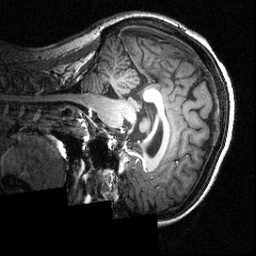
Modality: T1w
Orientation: sagittal
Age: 21
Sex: female
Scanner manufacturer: siemens
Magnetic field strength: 3.951 T
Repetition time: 1.5 s
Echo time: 0.00335 s